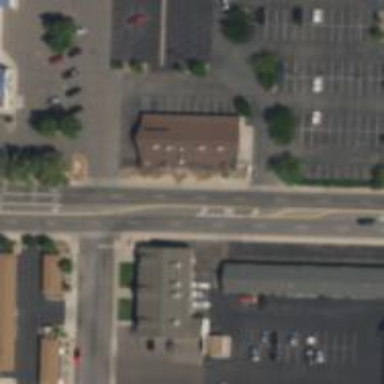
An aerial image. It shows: Secondary road with separate asphalt sidewalks.